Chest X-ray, PA view. Patient: 33 years old, sex F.
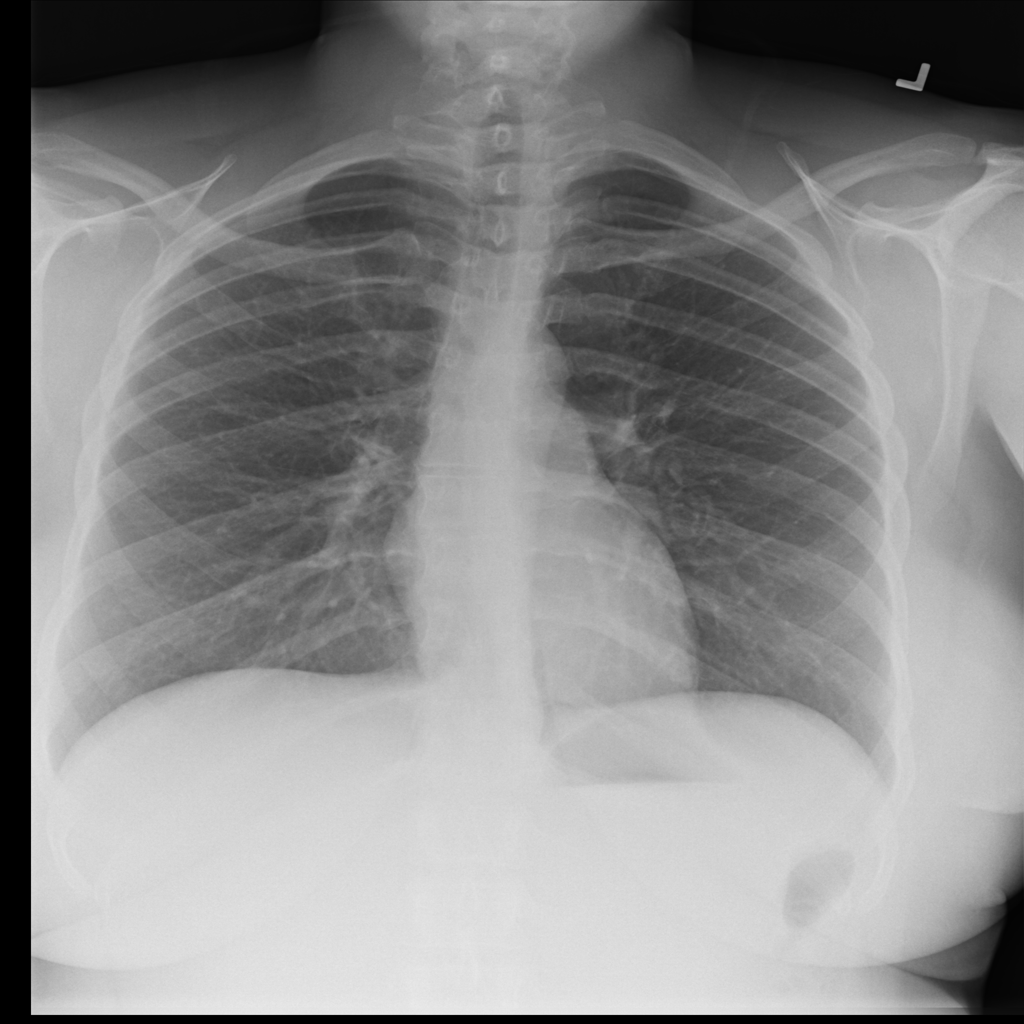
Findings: No Finding